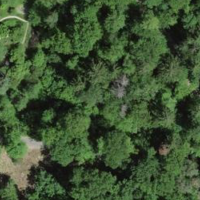
EUNIS habitat code: 41
Species observed at this site:
Planorbarius corneus
Veronica persica
Sympecma fusca
Oedemera nobilis
Geum urbanum
Rana temporaria
Arum maculatum
Agapanthia cardui